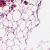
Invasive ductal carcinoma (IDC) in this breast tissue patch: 0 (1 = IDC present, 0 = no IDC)